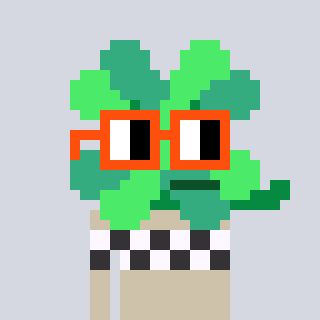
a pixel art character with square orange glasses, a clover-shaped head and a bege-colored body on a cool background